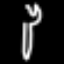
Label: fork